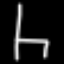
Label: chair